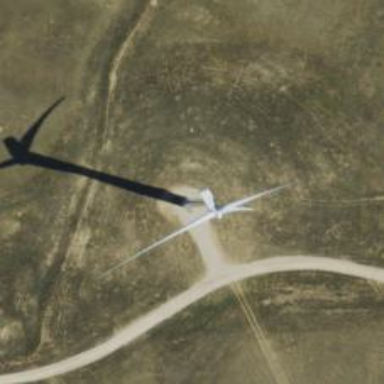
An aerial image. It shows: Wind generator in the form of horizontal axis wind turbine.